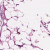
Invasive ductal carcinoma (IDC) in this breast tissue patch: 0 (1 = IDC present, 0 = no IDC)